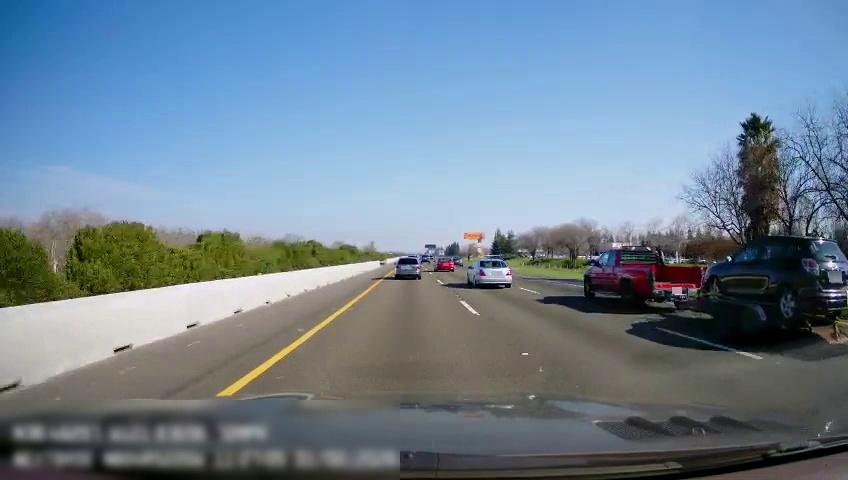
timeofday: Day
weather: Sunny
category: Drivable Space
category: Vehicles | SUV
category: Vehicles | Car
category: Vehicles | Car
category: Vehicles | Other LV
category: Vehicles | SUV
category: Vehicles | Car
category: Lanes | Current Lane
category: Lanes | Current Lane
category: Lanes | Alternate Lane
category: Lanes | Alternate Lane